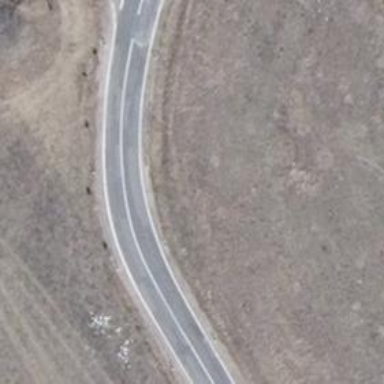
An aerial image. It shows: Secondary road with asphalt surface.